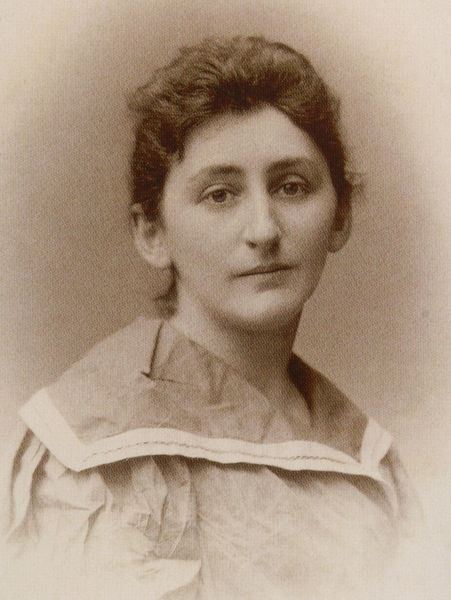
Titel: Broncia Koller
Standort: Oberwaltersdorf
Institution: Broncia Koller Archiv
Schlagwörter: schatten, umhang, weiß, mädchen, braun, frau, frisur, haar, jahrhundertwende, kleid, mund, nase, profil, schwarz, blick, dame, jung, augen, bluse, falten, gesicht, kragen, weit, ärmel, bildnis, hals, portrait, porträt, haare, augenbrauen, brustbild, en face, frontal, kinn, lippen, ohren, traurig, oval, lächeln, dutt, wangen, wellen, russland, sepia, zopf, brauen, büste, melancholie, verträumt, augenbraue, revers, selbstporträt, geschlossen, geneigt, foto, fotografie, photographie, belichtung, mundwinkel, schwarzweiß, matrosenanzug, photo, gekämmt, halbprofil, müde, breit, marine, aufnahme, ohre, revert, abbildung, studio, augenblick, träumerisch, atelieraufnahme, fotograf, knitter, marinekragen, mariniere, matrosenbluse, matrosenhemd, starrkeit